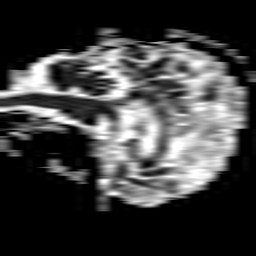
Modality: ADC
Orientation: sagittal
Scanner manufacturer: philips
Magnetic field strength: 1.5 T
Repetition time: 3.395 s
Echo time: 0.06922 s